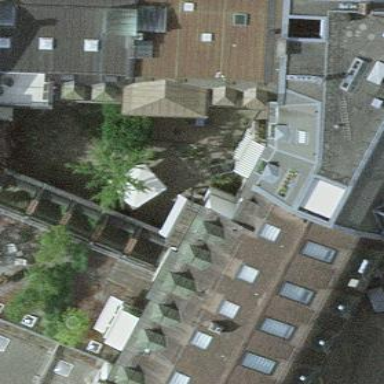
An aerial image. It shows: Building with gambrel-shaped roof made of roof tiles.